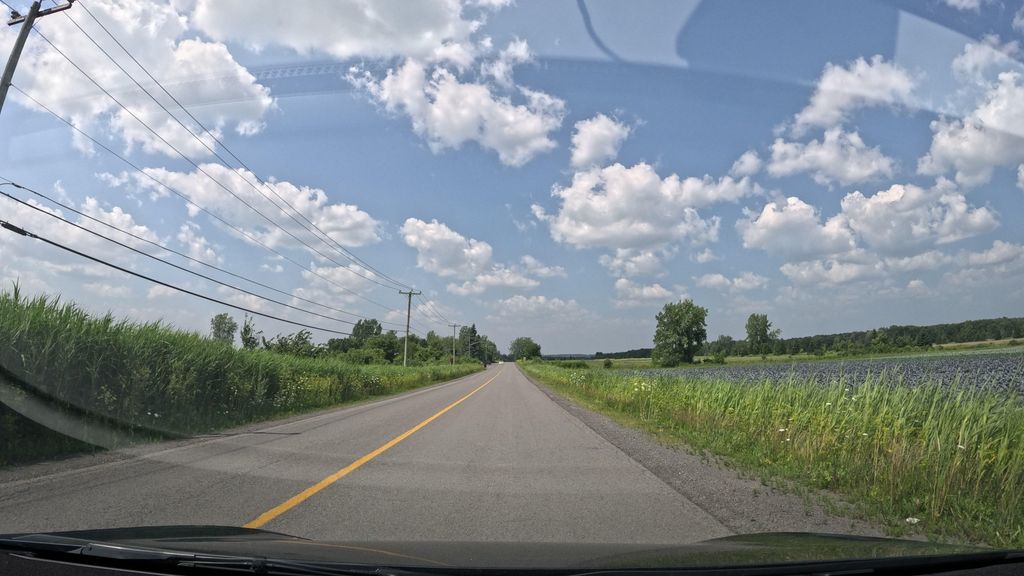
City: montreal